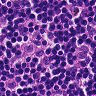
Metastatic tissue present: no